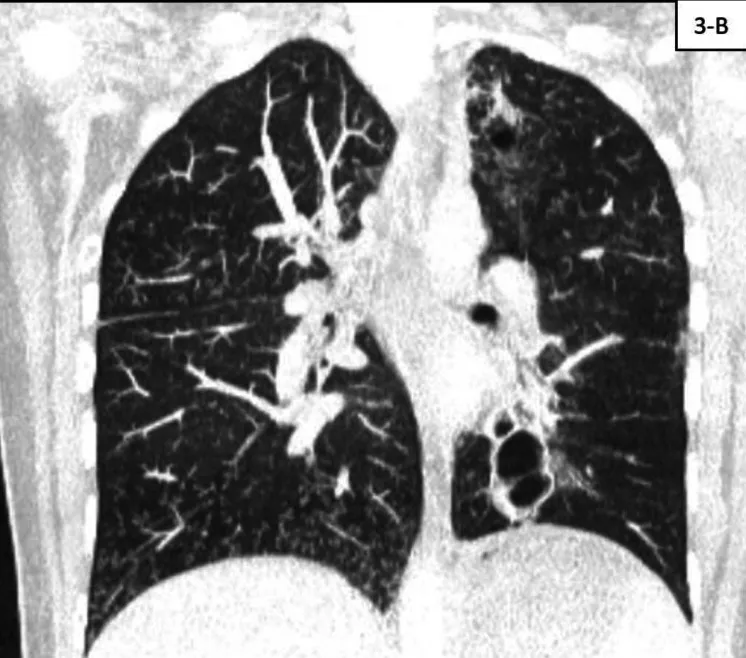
CT chest findings of the younger sister. B: CT chest, coronal view, lung window. . CT of the chest shows decreased volume of the left upper lobe and lingula with diffuse cystic bronchiectasis. There is also bronchiectasis within the left lower lobe with a mucus plug and hyperinflation of the right lung with diffuse tree-in-bud changes of the right middle lobe likely secondary to infection.
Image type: radiology (ct)